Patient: sex M, age 78
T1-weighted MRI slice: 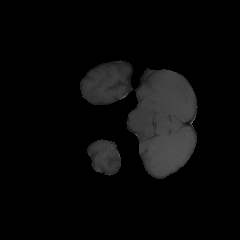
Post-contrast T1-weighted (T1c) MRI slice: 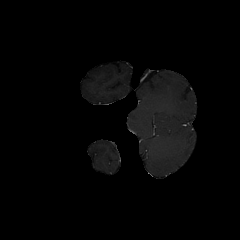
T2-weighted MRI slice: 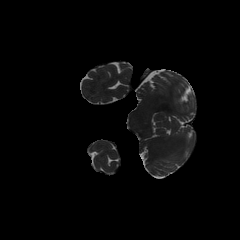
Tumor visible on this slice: no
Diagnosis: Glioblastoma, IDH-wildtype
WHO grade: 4